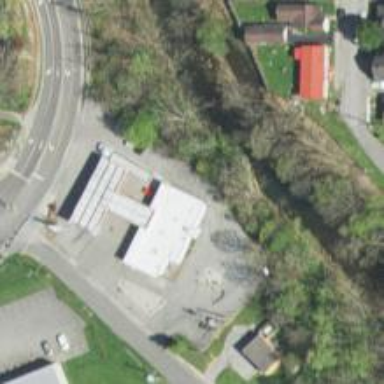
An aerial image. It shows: Convenience shop.